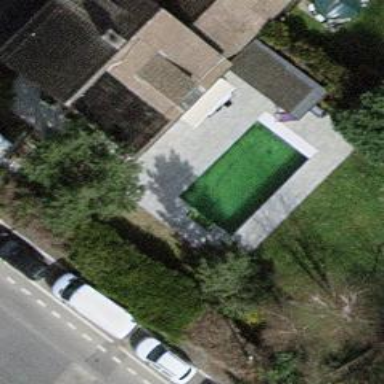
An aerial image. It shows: Swimming pool located in leisure land.